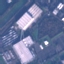
Label: Industrial